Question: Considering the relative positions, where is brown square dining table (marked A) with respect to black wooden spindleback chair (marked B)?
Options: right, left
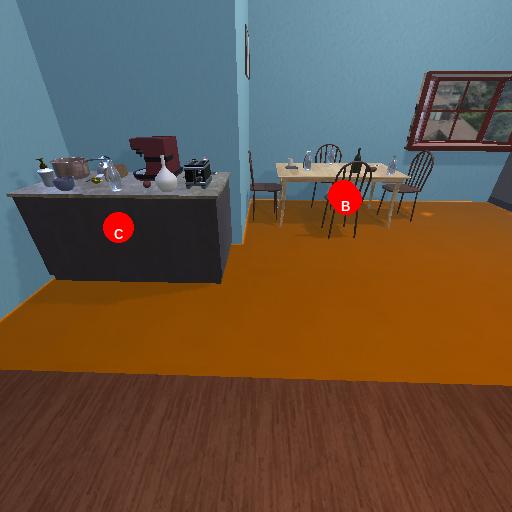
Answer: right